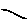
Label: line